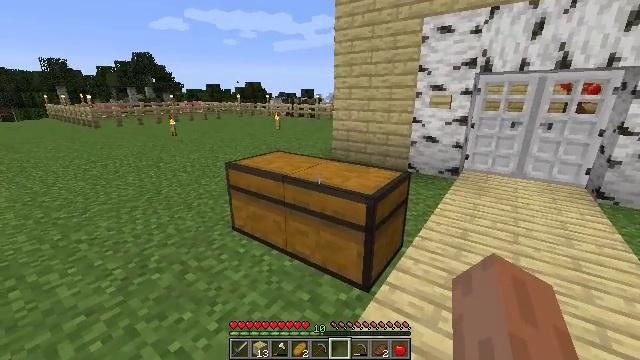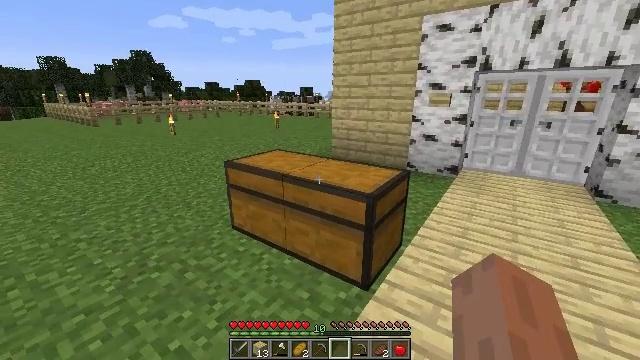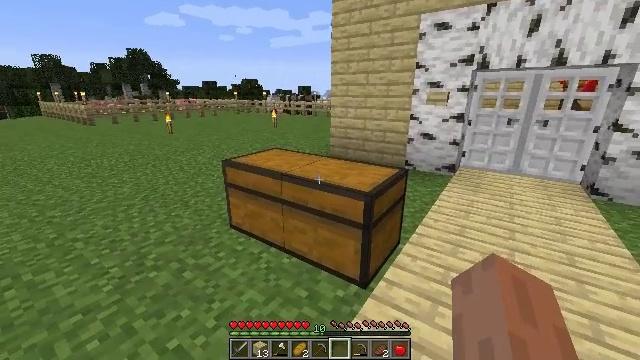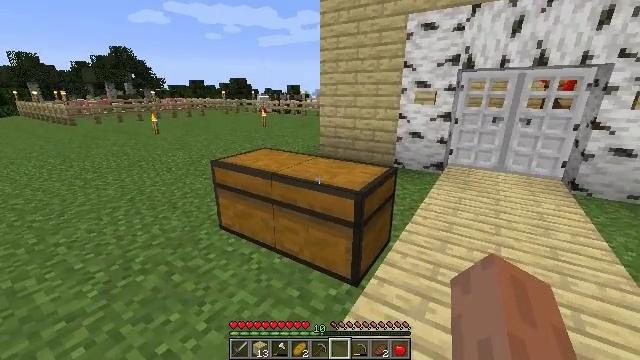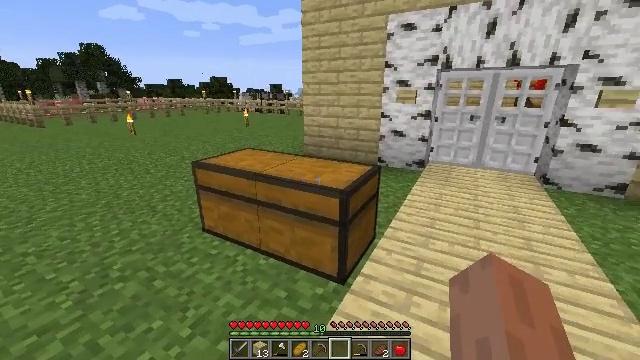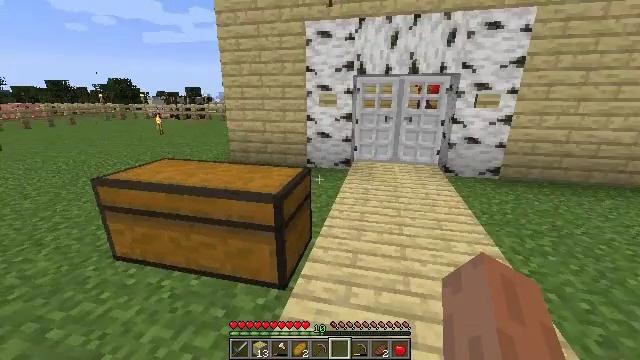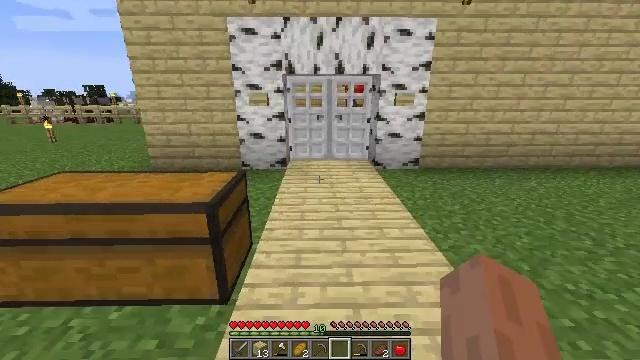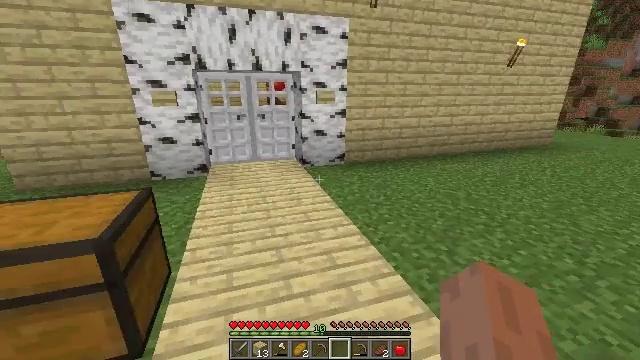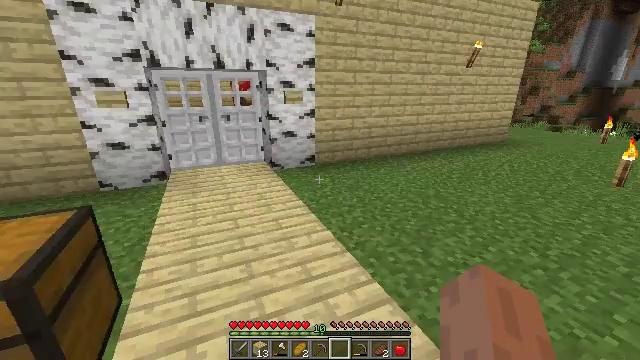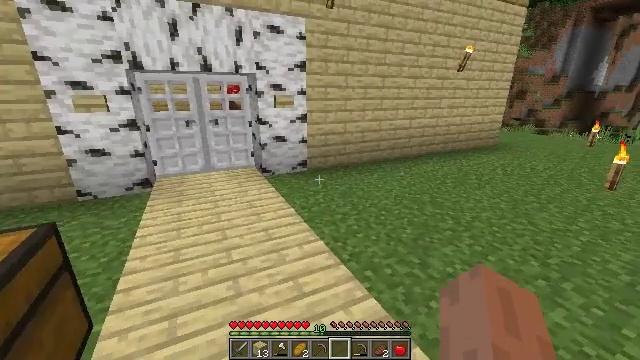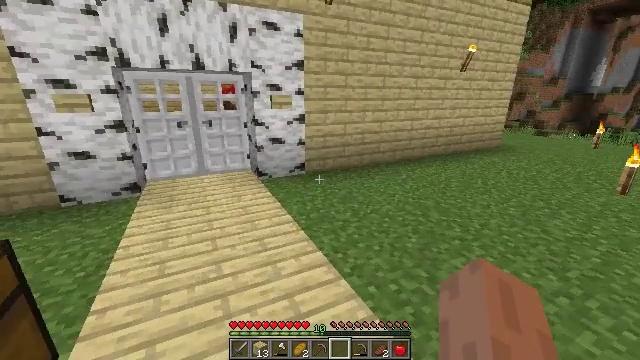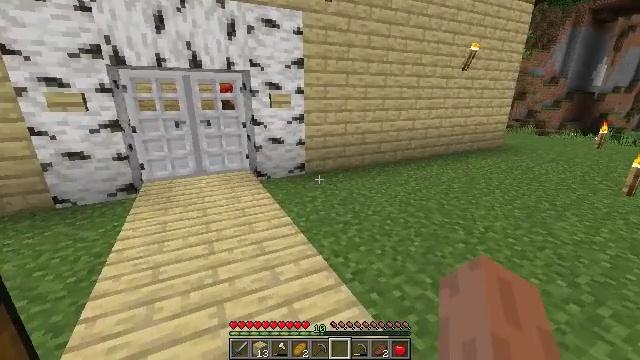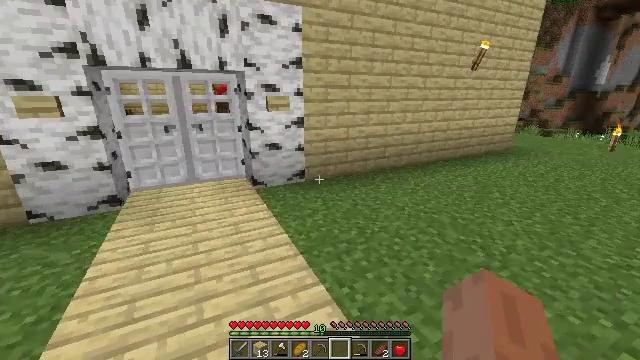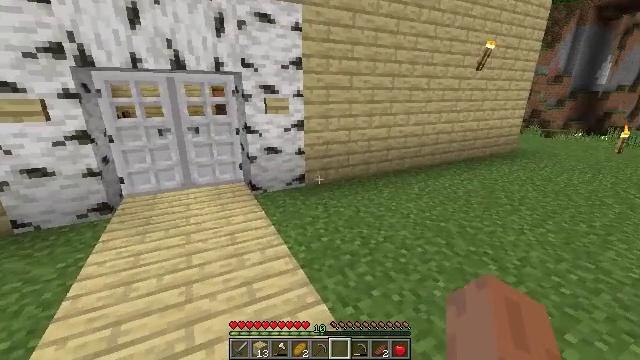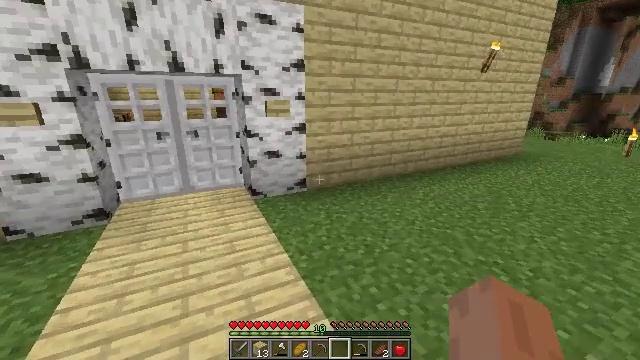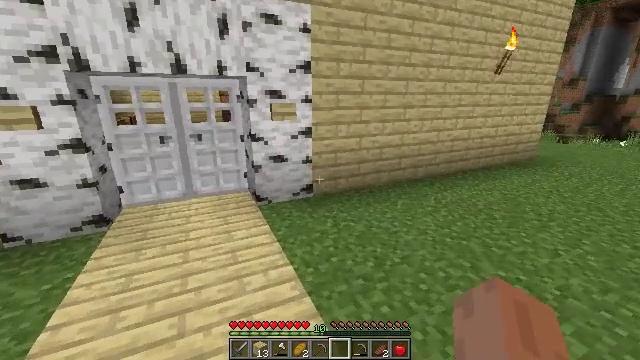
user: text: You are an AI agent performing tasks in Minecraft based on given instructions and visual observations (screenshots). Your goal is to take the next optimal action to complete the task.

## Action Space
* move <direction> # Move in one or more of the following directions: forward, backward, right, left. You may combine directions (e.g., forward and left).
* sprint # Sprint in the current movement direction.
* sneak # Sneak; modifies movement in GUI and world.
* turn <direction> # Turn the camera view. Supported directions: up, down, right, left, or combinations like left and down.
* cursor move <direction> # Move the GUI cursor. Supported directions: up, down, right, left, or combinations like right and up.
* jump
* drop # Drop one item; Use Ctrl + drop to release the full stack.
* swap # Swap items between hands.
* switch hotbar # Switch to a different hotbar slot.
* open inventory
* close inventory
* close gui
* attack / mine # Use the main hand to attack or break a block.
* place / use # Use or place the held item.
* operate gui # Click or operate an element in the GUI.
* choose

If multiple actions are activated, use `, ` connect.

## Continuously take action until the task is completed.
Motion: motion action
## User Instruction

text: Use the crafting table to make shears.
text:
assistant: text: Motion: no_op
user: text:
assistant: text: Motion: no_op
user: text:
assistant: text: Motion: turn right
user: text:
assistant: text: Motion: turn right
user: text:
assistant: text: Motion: turn right
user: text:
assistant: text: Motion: move forward, turn right
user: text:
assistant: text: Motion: move forward, turn right
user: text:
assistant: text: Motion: move forward, turn right
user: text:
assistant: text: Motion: move forward, turn right
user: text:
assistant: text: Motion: move forward
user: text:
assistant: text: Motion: move forward
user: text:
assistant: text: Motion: move forward
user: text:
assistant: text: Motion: move forward
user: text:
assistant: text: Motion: move forward
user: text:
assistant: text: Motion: move forward, turn left
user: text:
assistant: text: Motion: move forward, turn left
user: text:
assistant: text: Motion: move forward
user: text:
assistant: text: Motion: move forward, turn left
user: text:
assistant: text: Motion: move forward, turn left and up
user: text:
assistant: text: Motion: move forward, turn left and up
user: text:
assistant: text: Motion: move forward
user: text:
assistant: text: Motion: move forward
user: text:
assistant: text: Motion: move forward
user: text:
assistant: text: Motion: move forward, turn left and up
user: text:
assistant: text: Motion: move forward, turn left
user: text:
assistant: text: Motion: move forward
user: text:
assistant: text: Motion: no_op
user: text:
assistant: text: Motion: no_op
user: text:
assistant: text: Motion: no_op
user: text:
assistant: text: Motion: use / place